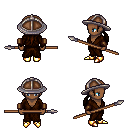
a pixel art fantasy rpg character, female body template, human, dark skin, brown robe, teal pants, brown ponytail hairstyle, chain helm, leather bracers, gold boots, spear, four views (front, back, left, right), 2x2 character sprite sheet, small pixel art, hard edges, no anti-aliasing